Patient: sex F, age 59
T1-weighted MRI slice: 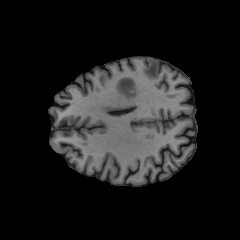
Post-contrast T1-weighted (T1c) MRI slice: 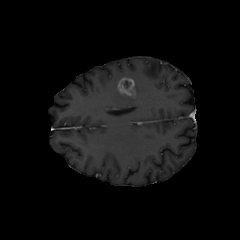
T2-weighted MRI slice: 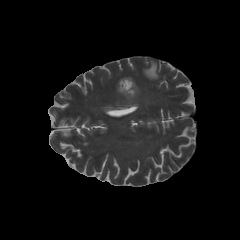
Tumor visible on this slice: yes
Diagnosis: Glioblastoma, IDH-wildtype
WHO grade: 4